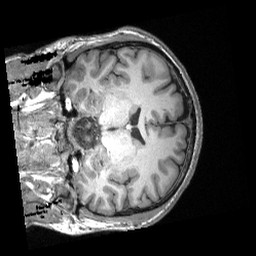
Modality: T1w
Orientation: coronal
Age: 33
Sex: male
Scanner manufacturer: siemens
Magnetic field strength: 3 T
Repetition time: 2.3 s
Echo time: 0.00311 s